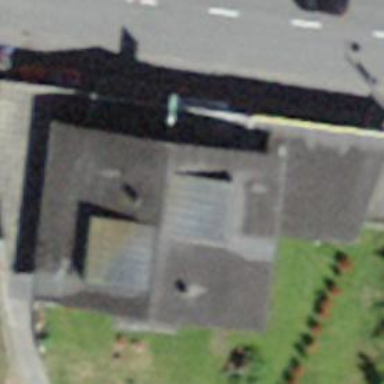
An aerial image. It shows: Car repair shop.